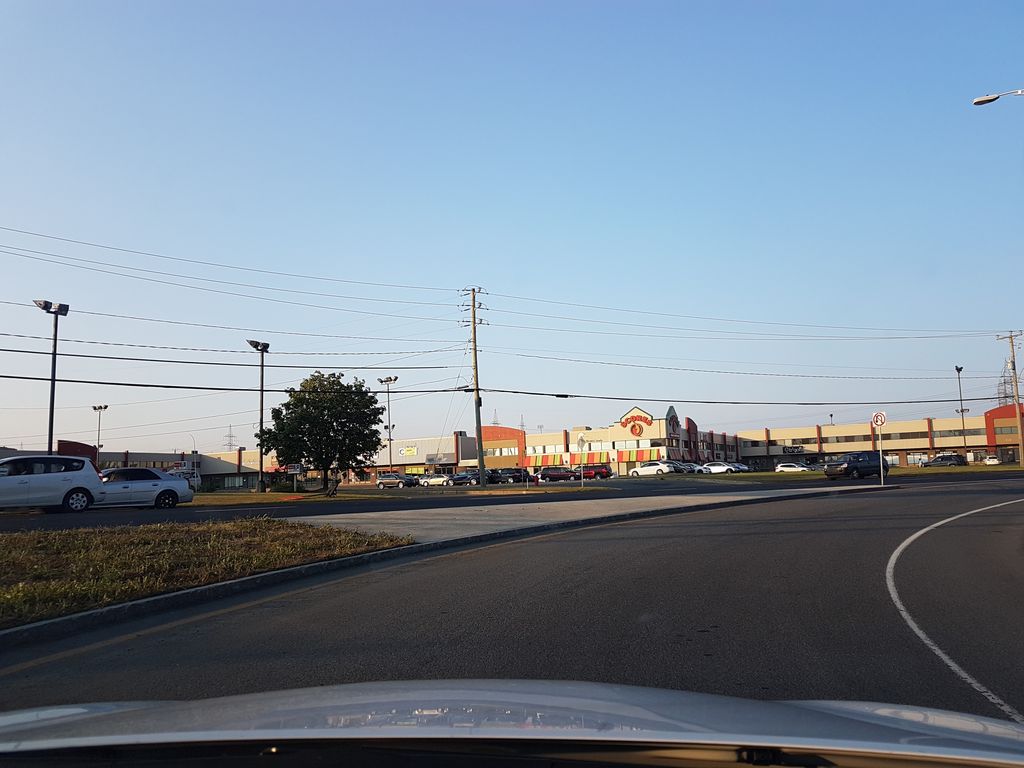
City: quebec_city